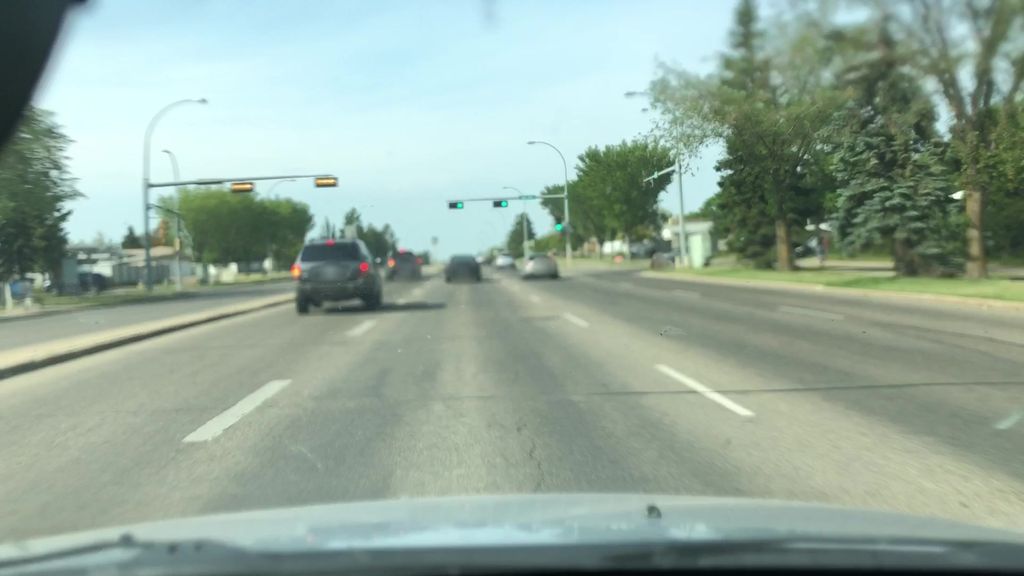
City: edmonton